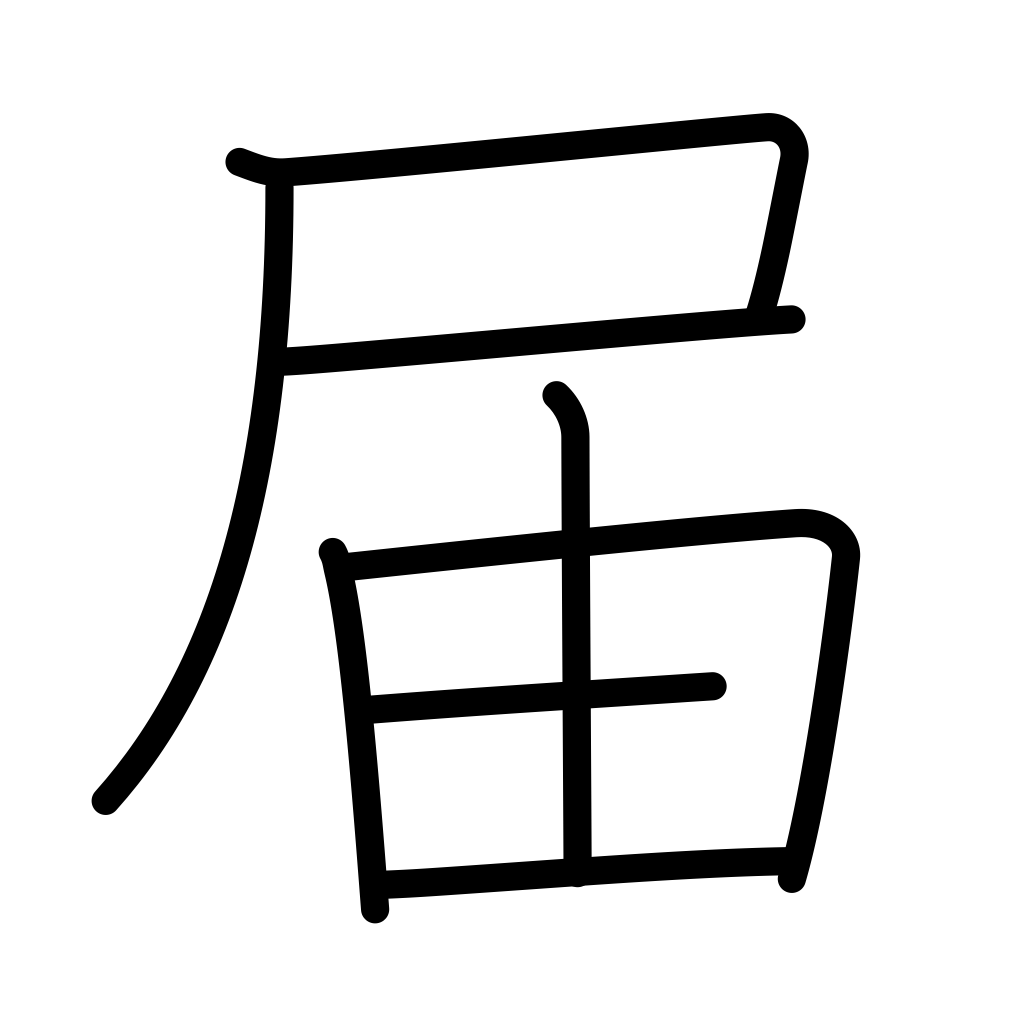
Meaning: deliver, reach, arrive, report, notify, forward